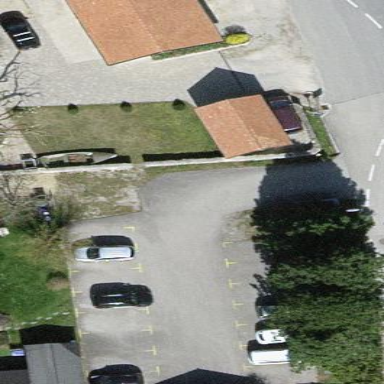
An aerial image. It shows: Parking area.